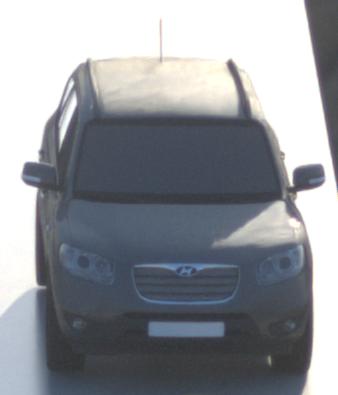
Make: Hyundai
Model: Santa Fe 2.4
Detailed model: Santa Fe (CM)
Model produced from: 2010/01
Model produced until: 2012/09
Doors: 5
Color: gray
Road condition: wet road
Daytime: sunrise or sunset
Contrast: medium contrast